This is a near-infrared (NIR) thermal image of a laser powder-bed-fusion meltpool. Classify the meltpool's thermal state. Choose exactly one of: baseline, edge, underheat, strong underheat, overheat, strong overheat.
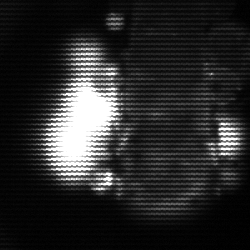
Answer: strong underheat